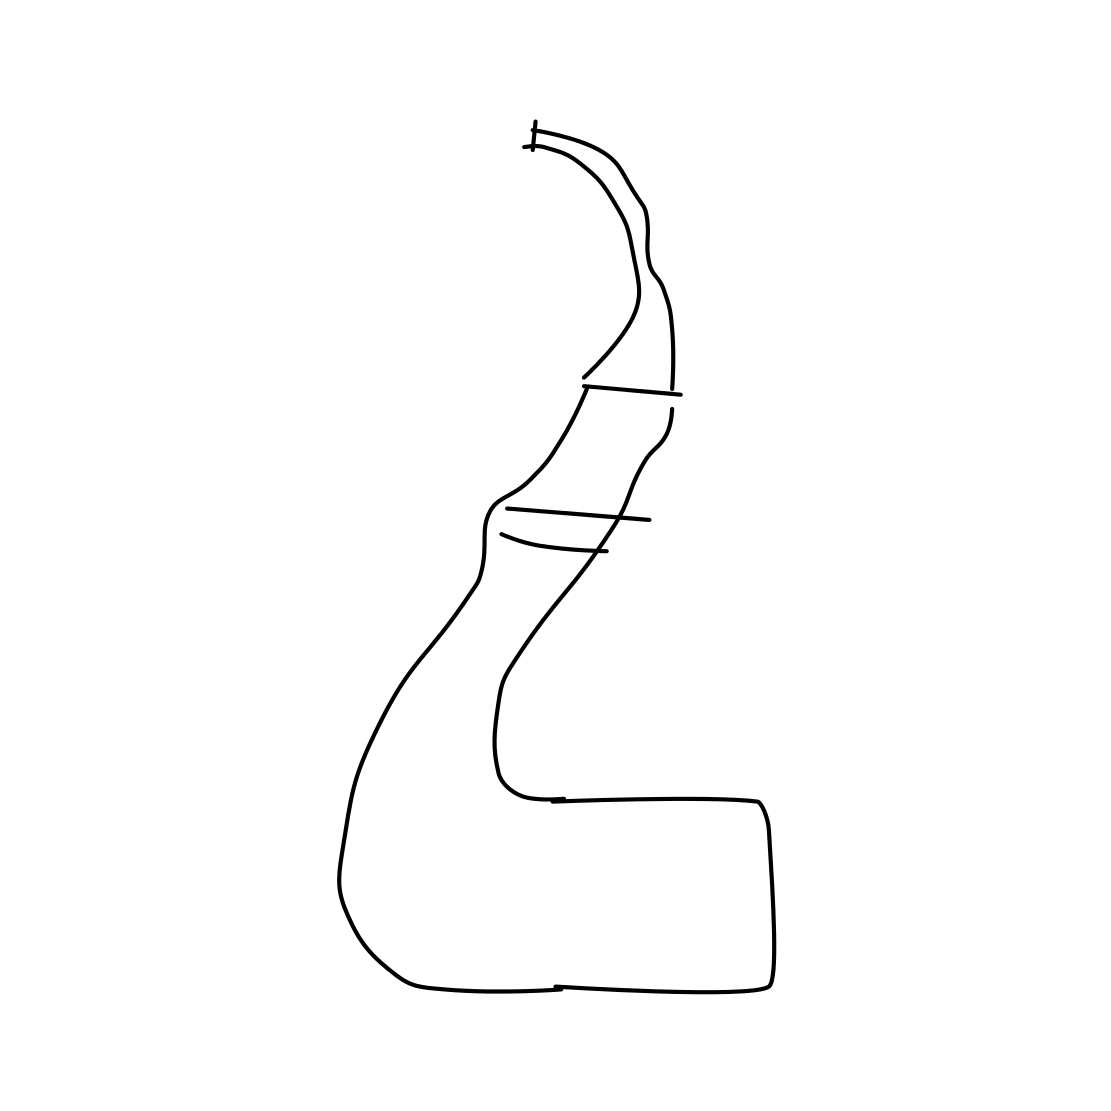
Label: pipe (for smoking)